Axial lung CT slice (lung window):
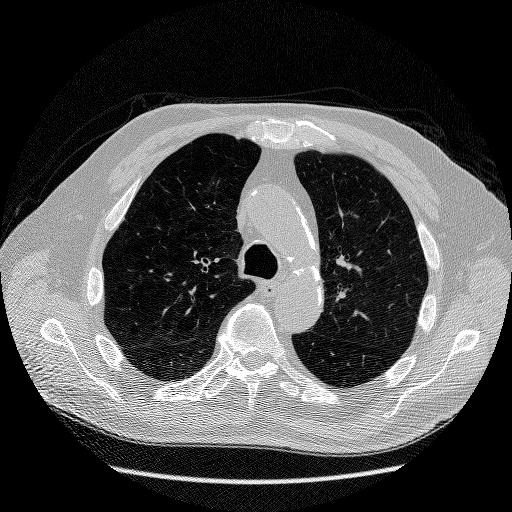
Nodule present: no